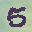
Label: 5